Question: Hello there android experts, I have a problem for some time and after some workaround, I can't achieved what I want.
I just want to have a layout (not sure what the name of it) that is similar to the Map application on android:
Here's the image of the layout:

How to achieve / call this kind of layout if you are in a MapView?
Is it possible?
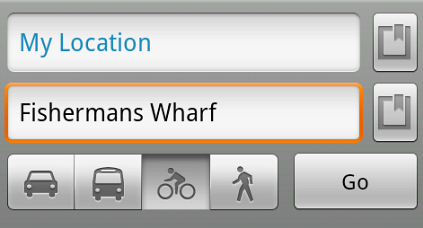
Answer: Based on examining this in Hierarchy View, it would appear that your panel is a separate activity, themed with a translucent background so the underlying activity shows through.